Question: I want to make two text boxes such that if one writes some text
First 50 characters should be in first text box
what ever entered next should go to
the next text box
in jquery or Javascript
The code looks something like this
> var content_id = 'editable_div';
max = 50;
'''
//binding keyup/down events on the contenteditable div
$('#'+content_id).keyup(function(e){ check_charcount(content_id, max, e); });
$('#'+content_id).keydown(function(e){ check_charcount(content_id, max, e); });
function check_charcount(content_id, max, e)
{
if(e.which != 50 && $('#'+content_id).text().length > max)
{
//the remaining part focusing the mouse on to the next div let the id of the next editable div be next
e.preventDefault();
}
}
'''
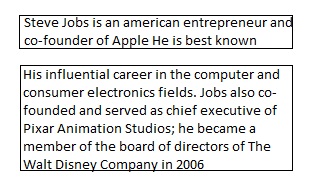
Answer: I think the user is typing. <URL>
'''
$("textarea:eq(0)").keyup(function(){
if($(this).val().length>=10){ //for test: 10
var str =$(this).val();
var length = str.length;
$("textarea:eq(0)").val(str.slice(0,10));
$("textarea:eq(1)").val($("textarea:eq(1)").val()
+str.slice(10,length));
}
});
$("textarea:eq(0)").keydown(function(){
if($(this).val().length>=10){//for test: 10
var str =$(this).val();
var length = str.length;
$("textarea:eq(0)").val(str.slice(0,10));
$("textarea:eq(1)").val($("textarea:eq(1)").val()
+str.slice(10,length));
}
});
$("textarea:eq(0)").change(function(){
if($(this).val().length>=10){//for test: 10
var str =$(this).val();
var length = str.length;
$("textarea:eq(0)").val(str.slice(0,10));
$("textarea:eq(1)").val(str.slice(10,length));
$(this).attr("readonly","readonly");
}
});
'''
HTML
'''
<textarea id="first"></textarea>
<textarea id="second"></textarea>
'''